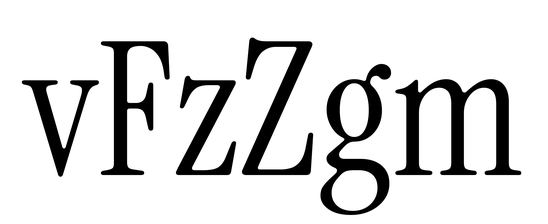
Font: InstrumentSerif-Regular